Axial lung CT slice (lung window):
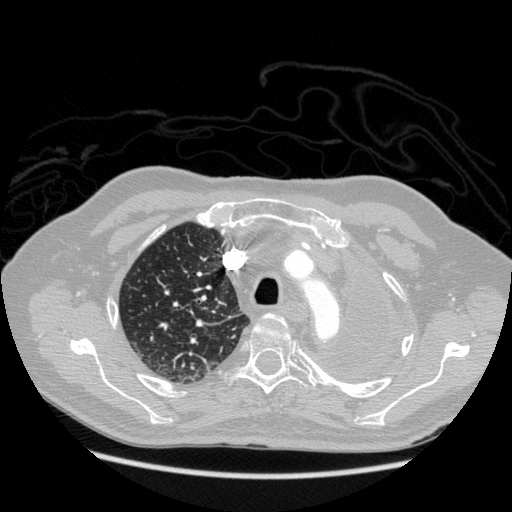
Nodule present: no